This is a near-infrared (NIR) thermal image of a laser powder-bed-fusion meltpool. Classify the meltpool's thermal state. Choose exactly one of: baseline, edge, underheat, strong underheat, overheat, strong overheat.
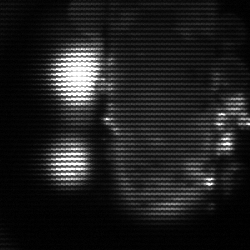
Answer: strong underheat